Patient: sex M, age 46
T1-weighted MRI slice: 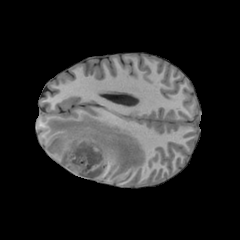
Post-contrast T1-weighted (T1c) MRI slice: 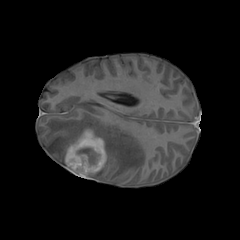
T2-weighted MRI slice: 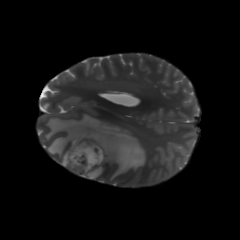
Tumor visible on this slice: yes
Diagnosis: Glioblastoma, IDH-wildtype
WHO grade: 4